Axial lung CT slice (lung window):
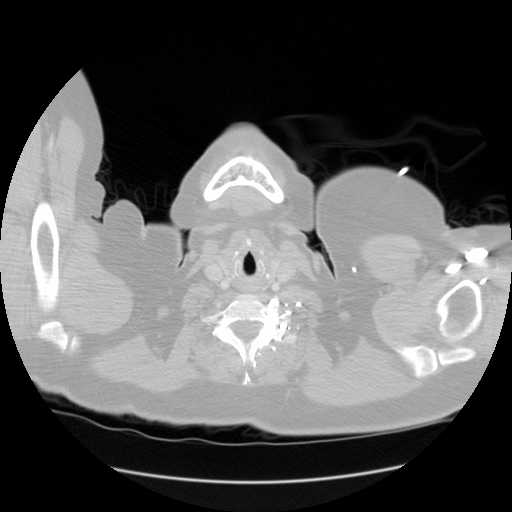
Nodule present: no